Interaction volume radius: 5 \u00c5
Interaction volume height: 30 \u00c5
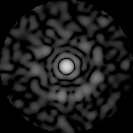
Disorder parameter: 0.8421